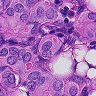
Metastatic tissue present: yes